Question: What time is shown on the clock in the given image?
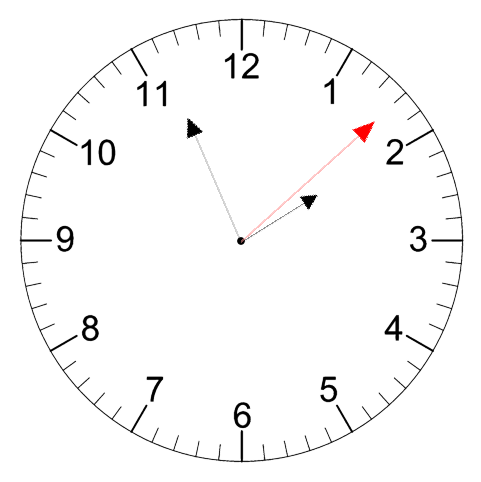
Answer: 01:56:08